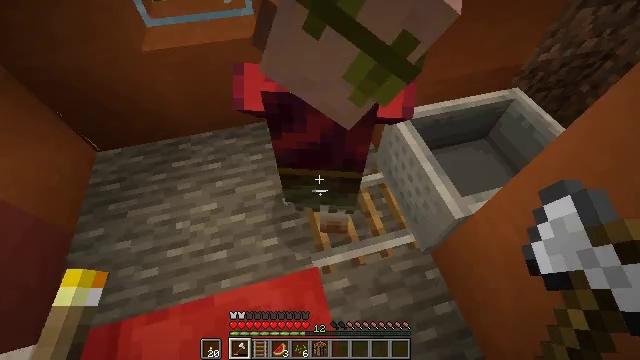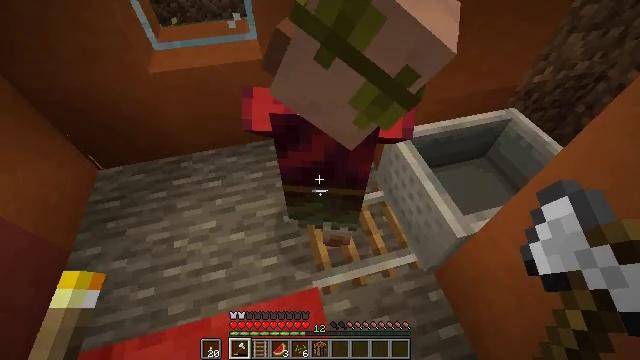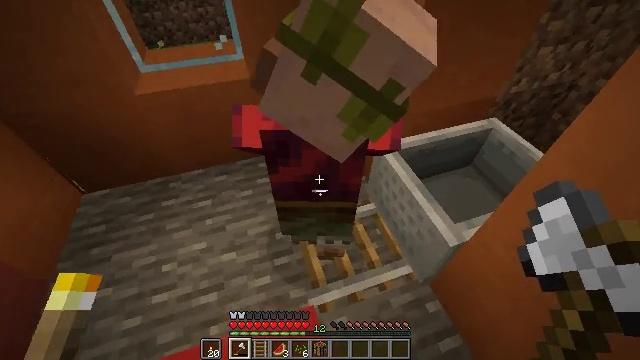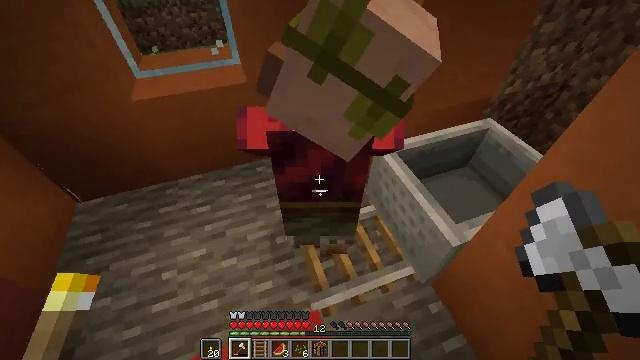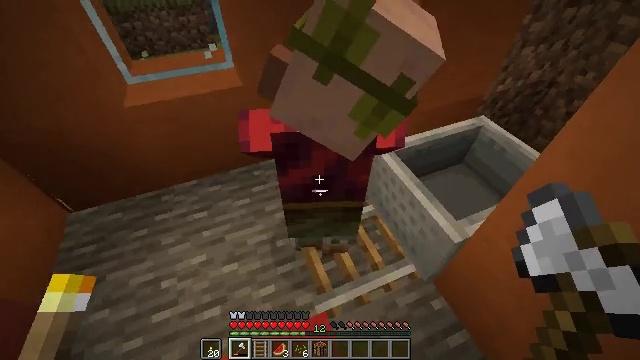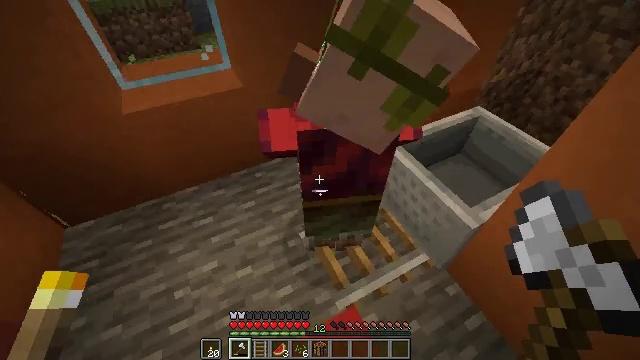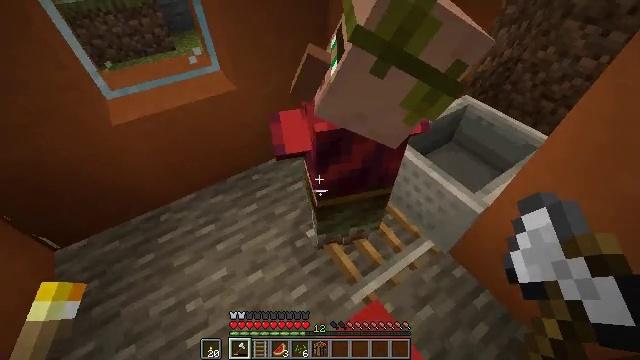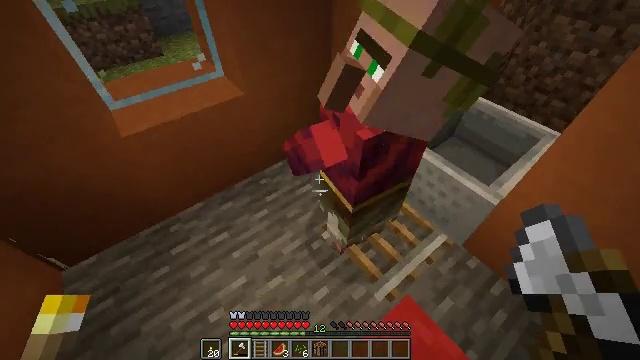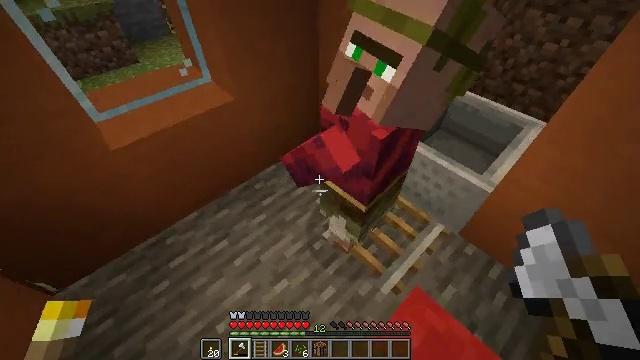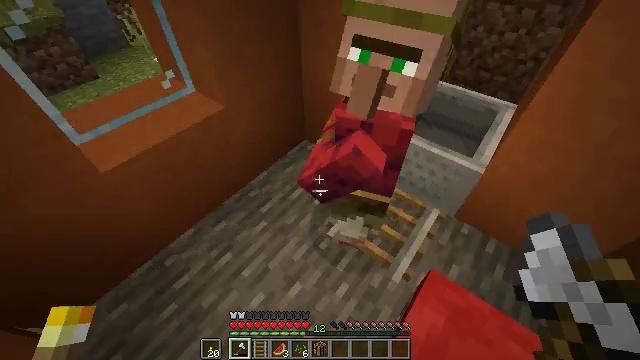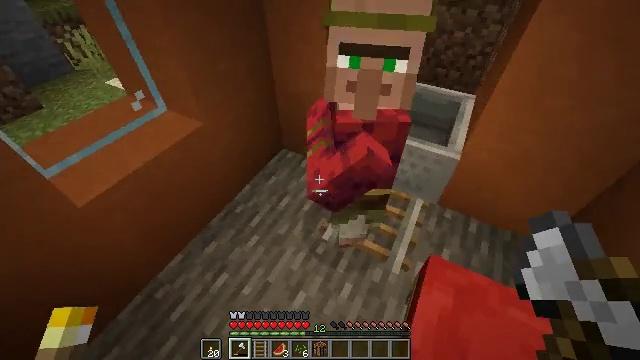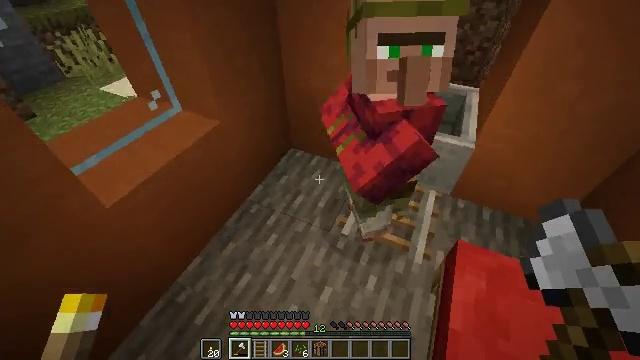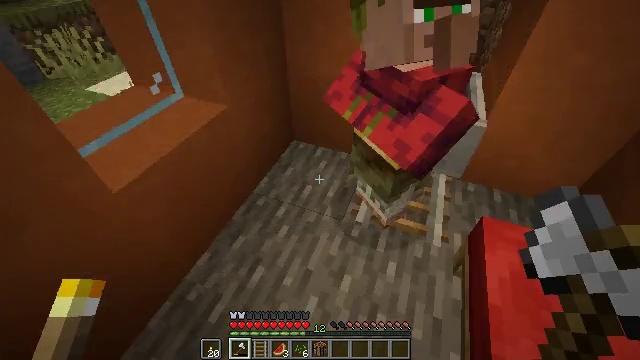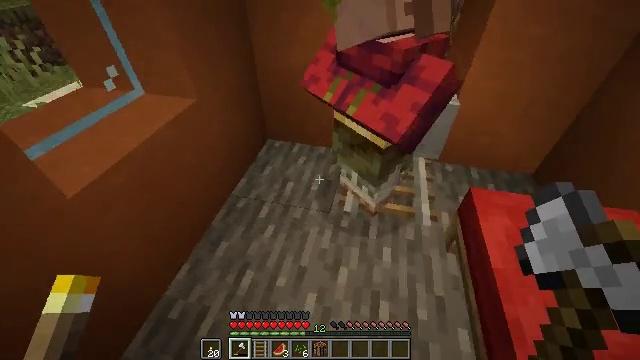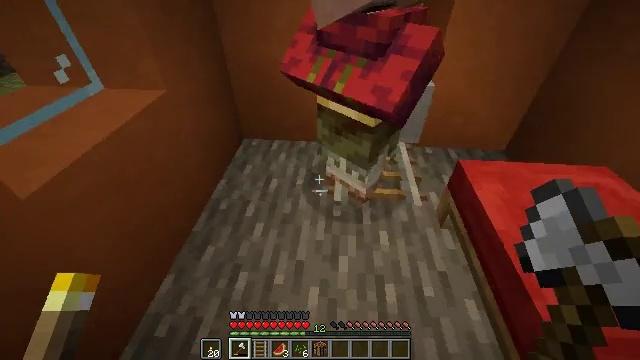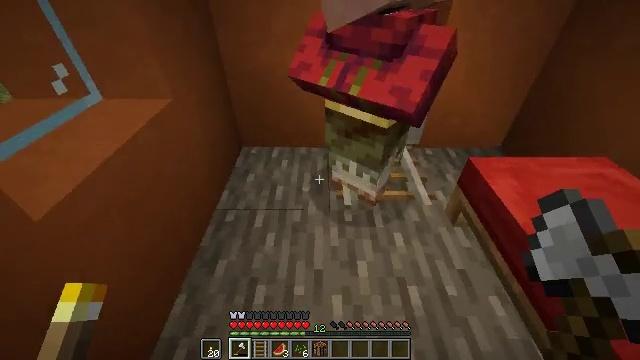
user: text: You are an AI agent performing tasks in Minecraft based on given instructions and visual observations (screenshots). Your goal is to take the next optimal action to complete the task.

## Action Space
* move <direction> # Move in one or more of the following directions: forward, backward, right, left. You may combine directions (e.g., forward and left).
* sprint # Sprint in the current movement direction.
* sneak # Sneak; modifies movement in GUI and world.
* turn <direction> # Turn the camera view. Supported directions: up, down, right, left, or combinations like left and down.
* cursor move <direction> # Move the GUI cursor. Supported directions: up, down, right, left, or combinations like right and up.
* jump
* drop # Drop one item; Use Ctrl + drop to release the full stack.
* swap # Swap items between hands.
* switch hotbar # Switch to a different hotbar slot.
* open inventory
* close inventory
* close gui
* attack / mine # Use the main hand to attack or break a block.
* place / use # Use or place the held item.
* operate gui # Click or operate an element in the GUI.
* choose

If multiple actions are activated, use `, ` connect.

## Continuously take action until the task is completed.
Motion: motion action
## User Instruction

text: Recycle the rail from an abandoned track.
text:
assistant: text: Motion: turn up
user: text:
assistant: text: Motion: turn right and up
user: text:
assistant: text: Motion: move left, turn right
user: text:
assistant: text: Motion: move left, turn right
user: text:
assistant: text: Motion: move left, turn right
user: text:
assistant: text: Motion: move left, turn right
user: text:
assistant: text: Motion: move left, turn right
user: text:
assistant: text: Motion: move left, turn right
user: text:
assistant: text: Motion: move left, turn right
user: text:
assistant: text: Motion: move left, turn right and up
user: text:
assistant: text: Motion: move left, turn right
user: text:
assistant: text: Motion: move left, turn right
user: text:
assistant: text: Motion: move left, turn right and up
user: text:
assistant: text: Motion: move forward and move left, turn right and up
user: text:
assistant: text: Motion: move forward and move left, turn right and up
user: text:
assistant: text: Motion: move forward, turn right and up
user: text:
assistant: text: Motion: move forward, turn right and up
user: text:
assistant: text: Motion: turn right and up
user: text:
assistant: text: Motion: turn right and up
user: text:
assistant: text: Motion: no_op
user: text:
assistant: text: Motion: no_op
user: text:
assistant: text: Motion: no_op
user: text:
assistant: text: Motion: move forward
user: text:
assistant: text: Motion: move forward
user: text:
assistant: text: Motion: move forward, turn left
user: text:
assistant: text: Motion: move forward, turn left
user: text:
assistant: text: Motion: move forward, turn left
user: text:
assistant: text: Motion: move forward, turn left
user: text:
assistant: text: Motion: move forward
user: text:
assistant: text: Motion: move forward